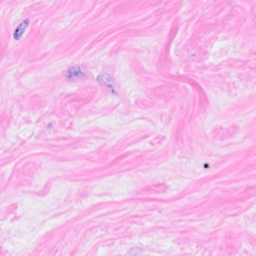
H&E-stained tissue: Breast